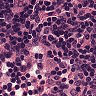
Metastatic tissue present: no